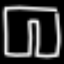
Label: pants